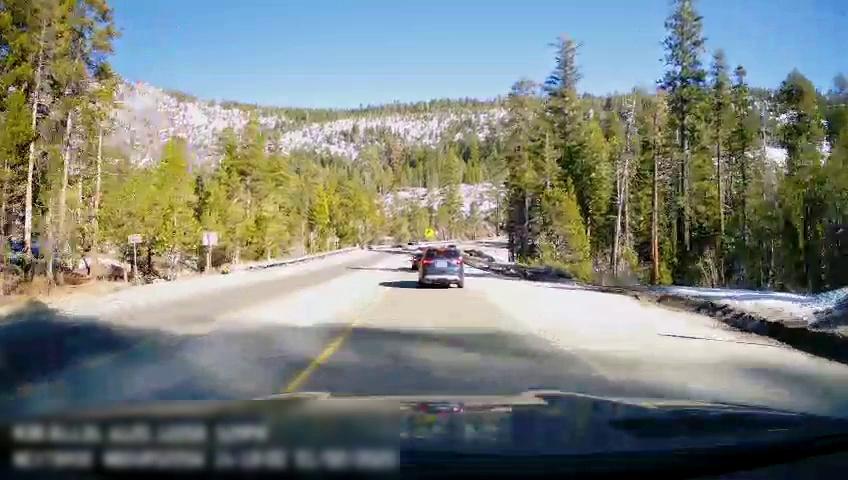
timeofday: Day
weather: Sunny
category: Drivable Space
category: Vehicles | SUV
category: Vehicles | Car
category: Lanes | Current Lane
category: Lanes | Alternate Lane
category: Lanes | Current Lane
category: Traffic | Signs